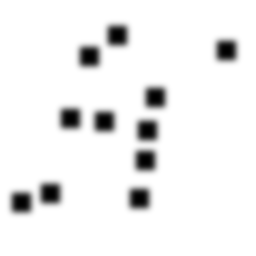
Squares: 11
Triangles: 0
Stars: 0
Total shapes: 11